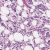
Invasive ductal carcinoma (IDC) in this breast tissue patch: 1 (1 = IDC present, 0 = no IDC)